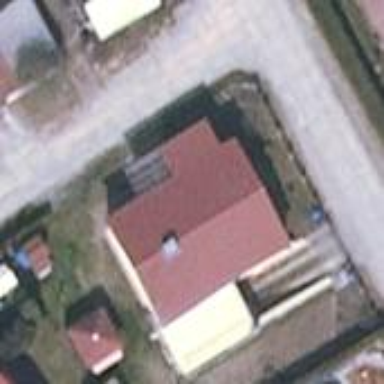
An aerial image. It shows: Building with gabled roof.